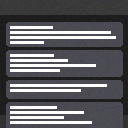
Screen state: on